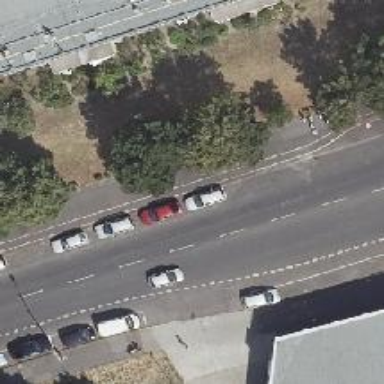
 there is cycle track on the left side of the road."